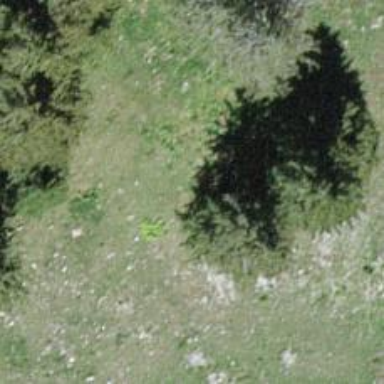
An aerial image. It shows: Needle-leaved tree in its natural environment.